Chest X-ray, AP view. Patient: 58 years old, sex M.
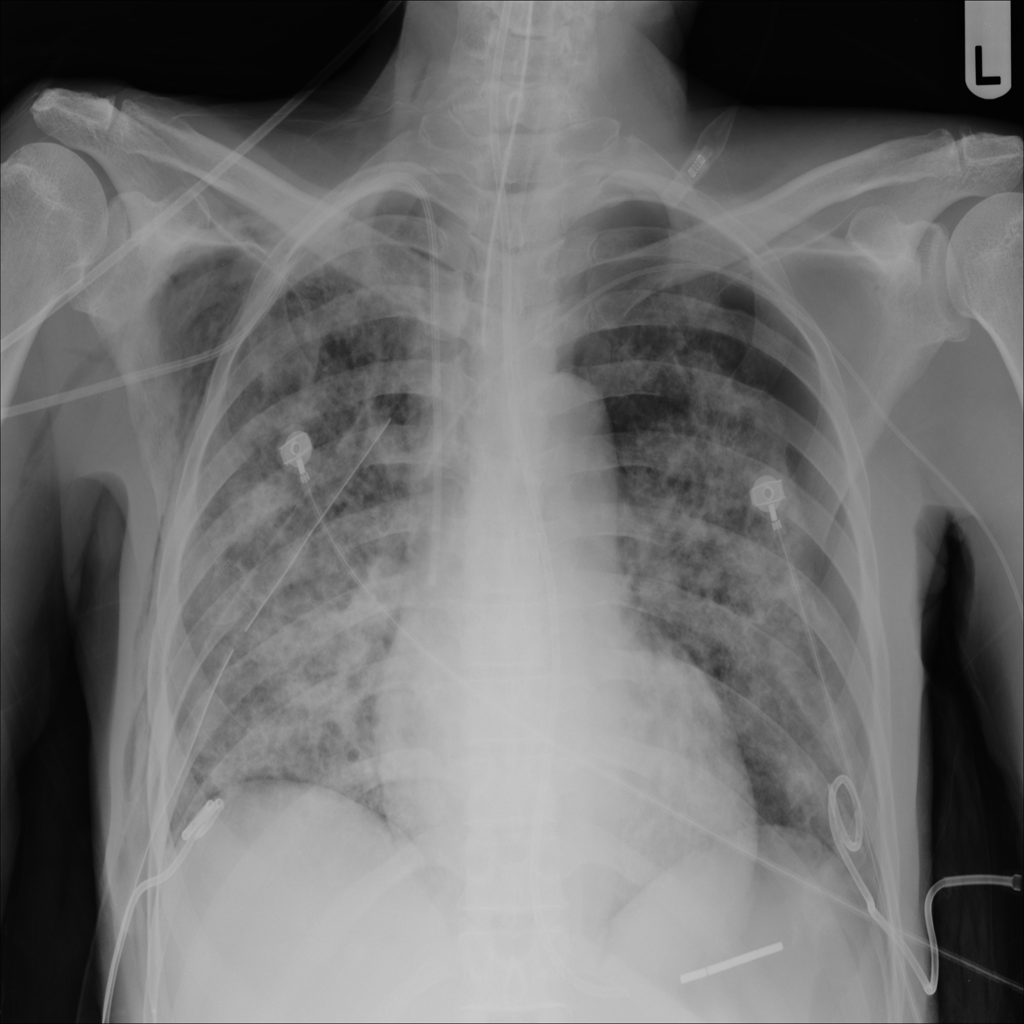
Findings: Pneumothorax